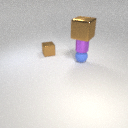
small purple metal cylinder below large brown metal cube